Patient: sex M, age 57
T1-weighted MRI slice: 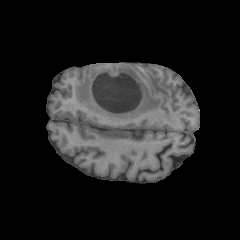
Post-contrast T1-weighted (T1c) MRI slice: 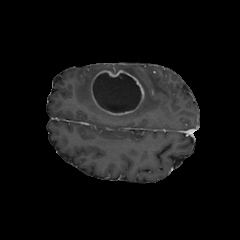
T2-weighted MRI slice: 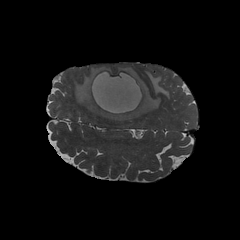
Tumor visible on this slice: yes
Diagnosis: Glioblastoma, IDH-wildtype
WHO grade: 4